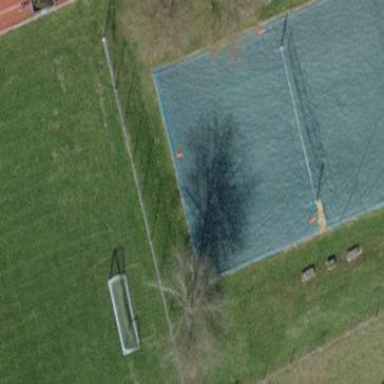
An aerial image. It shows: Sandy pitch designated for beach volleyball.